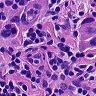
Metastatic tissue present: yes